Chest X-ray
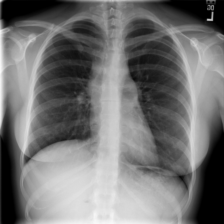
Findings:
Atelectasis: negative
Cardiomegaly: negative
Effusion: negative
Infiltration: negative
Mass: positive
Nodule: negative
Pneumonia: negative
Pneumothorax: negative
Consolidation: negative
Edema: negative
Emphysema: negative
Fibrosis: negative
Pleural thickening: negative
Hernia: negative